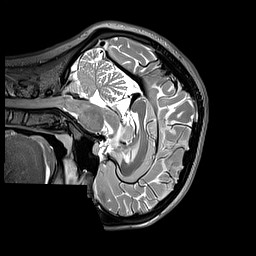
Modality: T2w
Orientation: sagittal
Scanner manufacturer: siemens
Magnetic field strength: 3 T
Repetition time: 3.2 s
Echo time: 0.406 s